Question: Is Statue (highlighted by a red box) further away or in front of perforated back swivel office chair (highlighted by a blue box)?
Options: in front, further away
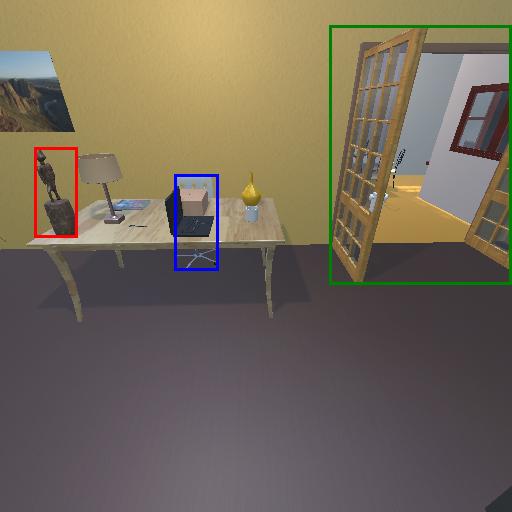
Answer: in front